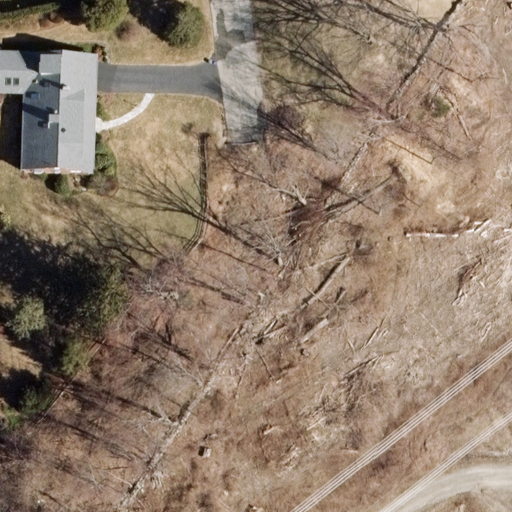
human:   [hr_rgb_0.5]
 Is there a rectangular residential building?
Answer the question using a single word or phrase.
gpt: no

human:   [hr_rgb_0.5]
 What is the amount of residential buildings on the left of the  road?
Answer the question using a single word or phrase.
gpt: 1

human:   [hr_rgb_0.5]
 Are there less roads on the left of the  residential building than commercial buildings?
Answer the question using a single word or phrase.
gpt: no

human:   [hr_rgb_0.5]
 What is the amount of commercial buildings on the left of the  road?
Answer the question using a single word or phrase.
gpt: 0

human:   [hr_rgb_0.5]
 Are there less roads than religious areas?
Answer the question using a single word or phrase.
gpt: no

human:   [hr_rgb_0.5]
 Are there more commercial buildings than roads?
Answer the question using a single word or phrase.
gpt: no

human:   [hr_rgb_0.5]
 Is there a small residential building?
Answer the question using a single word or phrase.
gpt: no

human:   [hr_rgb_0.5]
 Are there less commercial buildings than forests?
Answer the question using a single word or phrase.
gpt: no

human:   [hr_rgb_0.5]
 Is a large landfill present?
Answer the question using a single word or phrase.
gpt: no

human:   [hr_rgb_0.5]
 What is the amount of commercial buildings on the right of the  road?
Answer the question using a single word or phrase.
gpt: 0

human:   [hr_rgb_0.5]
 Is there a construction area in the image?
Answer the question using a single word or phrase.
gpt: no

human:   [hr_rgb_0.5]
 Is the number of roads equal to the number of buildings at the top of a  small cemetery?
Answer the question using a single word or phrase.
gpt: no

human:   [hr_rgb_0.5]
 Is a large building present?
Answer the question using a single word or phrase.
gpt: no

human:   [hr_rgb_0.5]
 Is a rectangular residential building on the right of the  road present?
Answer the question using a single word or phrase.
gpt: no

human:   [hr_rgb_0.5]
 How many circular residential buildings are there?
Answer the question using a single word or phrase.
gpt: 0

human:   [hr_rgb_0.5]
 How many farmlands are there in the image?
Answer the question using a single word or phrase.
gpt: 0

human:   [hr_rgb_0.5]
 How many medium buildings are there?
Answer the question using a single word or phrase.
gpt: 1

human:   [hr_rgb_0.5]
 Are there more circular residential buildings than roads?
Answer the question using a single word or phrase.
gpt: no

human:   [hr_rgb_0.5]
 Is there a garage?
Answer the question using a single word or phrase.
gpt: no

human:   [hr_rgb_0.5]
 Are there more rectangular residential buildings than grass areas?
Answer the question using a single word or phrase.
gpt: no

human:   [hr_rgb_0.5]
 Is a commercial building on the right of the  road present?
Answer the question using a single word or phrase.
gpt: no

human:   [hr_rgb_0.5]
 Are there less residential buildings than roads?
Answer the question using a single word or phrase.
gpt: no

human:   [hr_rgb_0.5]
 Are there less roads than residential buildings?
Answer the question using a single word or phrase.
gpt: no

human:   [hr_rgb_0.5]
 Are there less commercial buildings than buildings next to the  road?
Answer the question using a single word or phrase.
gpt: yes

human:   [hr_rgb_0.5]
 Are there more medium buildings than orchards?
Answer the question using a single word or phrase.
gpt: yes

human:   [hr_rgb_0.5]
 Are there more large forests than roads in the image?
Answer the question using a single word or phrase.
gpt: no

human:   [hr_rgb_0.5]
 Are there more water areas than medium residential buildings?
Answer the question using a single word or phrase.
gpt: no

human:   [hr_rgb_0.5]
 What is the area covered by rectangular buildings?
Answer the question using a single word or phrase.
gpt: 0m2

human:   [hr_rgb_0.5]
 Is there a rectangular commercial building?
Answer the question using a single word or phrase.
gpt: no

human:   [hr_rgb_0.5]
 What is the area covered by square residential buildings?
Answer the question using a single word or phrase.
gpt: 0m2

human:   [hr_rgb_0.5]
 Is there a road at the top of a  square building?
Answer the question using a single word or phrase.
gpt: no

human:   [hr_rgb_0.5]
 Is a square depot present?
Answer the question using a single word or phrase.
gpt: no

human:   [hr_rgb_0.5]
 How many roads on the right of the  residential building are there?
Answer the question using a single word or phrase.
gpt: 1

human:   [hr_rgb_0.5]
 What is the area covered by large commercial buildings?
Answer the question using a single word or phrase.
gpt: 0m2

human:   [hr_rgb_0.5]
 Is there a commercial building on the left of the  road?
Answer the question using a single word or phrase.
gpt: no

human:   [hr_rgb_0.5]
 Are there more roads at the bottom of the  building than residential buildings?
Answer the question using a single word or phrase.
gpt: no